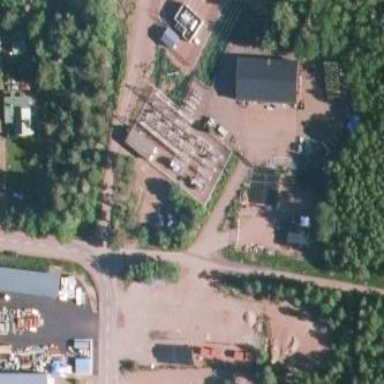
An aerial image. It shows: Substation for power.